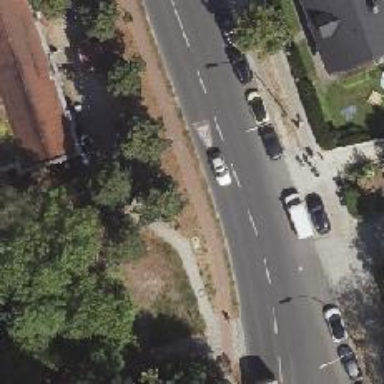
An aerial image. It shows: Cycleway.